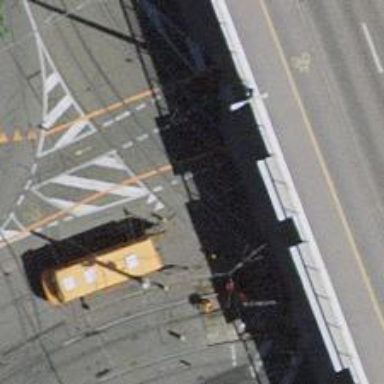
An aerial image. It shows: Railway crossing.